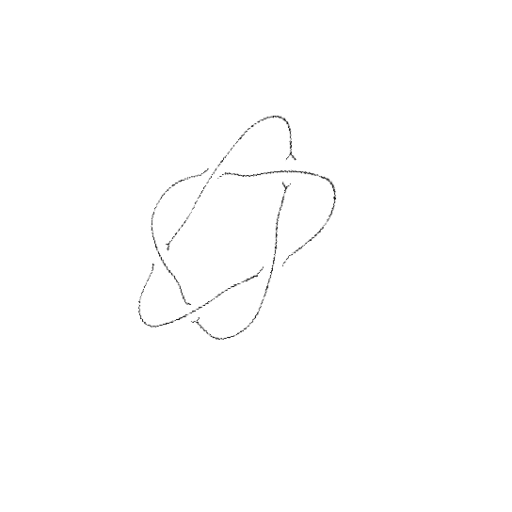
Crossing number: 5